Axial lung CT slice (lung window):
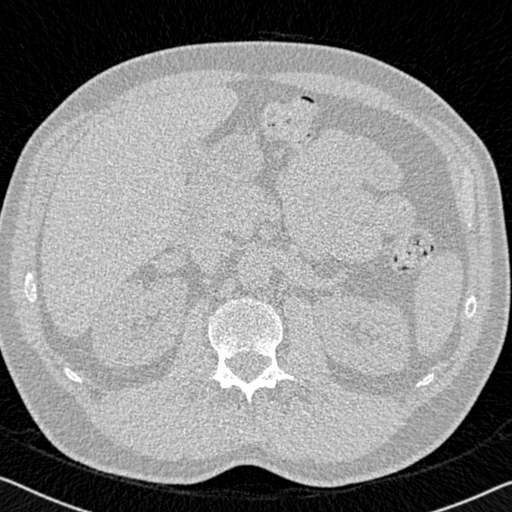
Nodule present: no